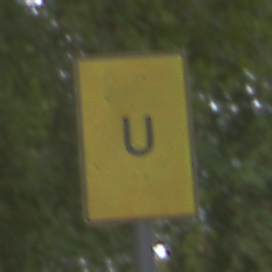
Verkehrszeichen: AnkuendigungOderFortsetzungUmleitungOhnePfeilsymbol
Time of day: MorningAfternoon
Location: Outdoor (Urban)
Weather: Overcast
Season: NotSpecified
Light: Natural